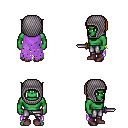
a pixel art fantasy rpg character, male body template, orc, green skin, maroon tattered cape, metal pants, blonde pageboy hairstyle, chain hood, bracelets, maroon shoes, dagger, four views (front, back, left, right), 2x2 character sprite sheet, small pixel art, hard edges, no anti-aliasing